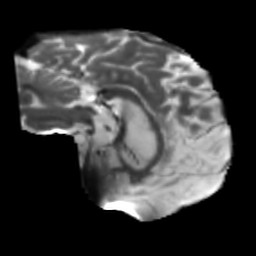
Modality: T2w
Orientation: sagittal
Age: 56
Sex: male
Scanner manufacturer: siemens
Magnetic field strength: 3 T
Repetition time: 5.25 s
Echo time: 0.08 s